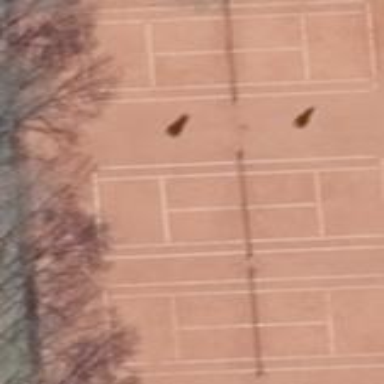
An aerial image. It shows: Clay tennis court pitch.